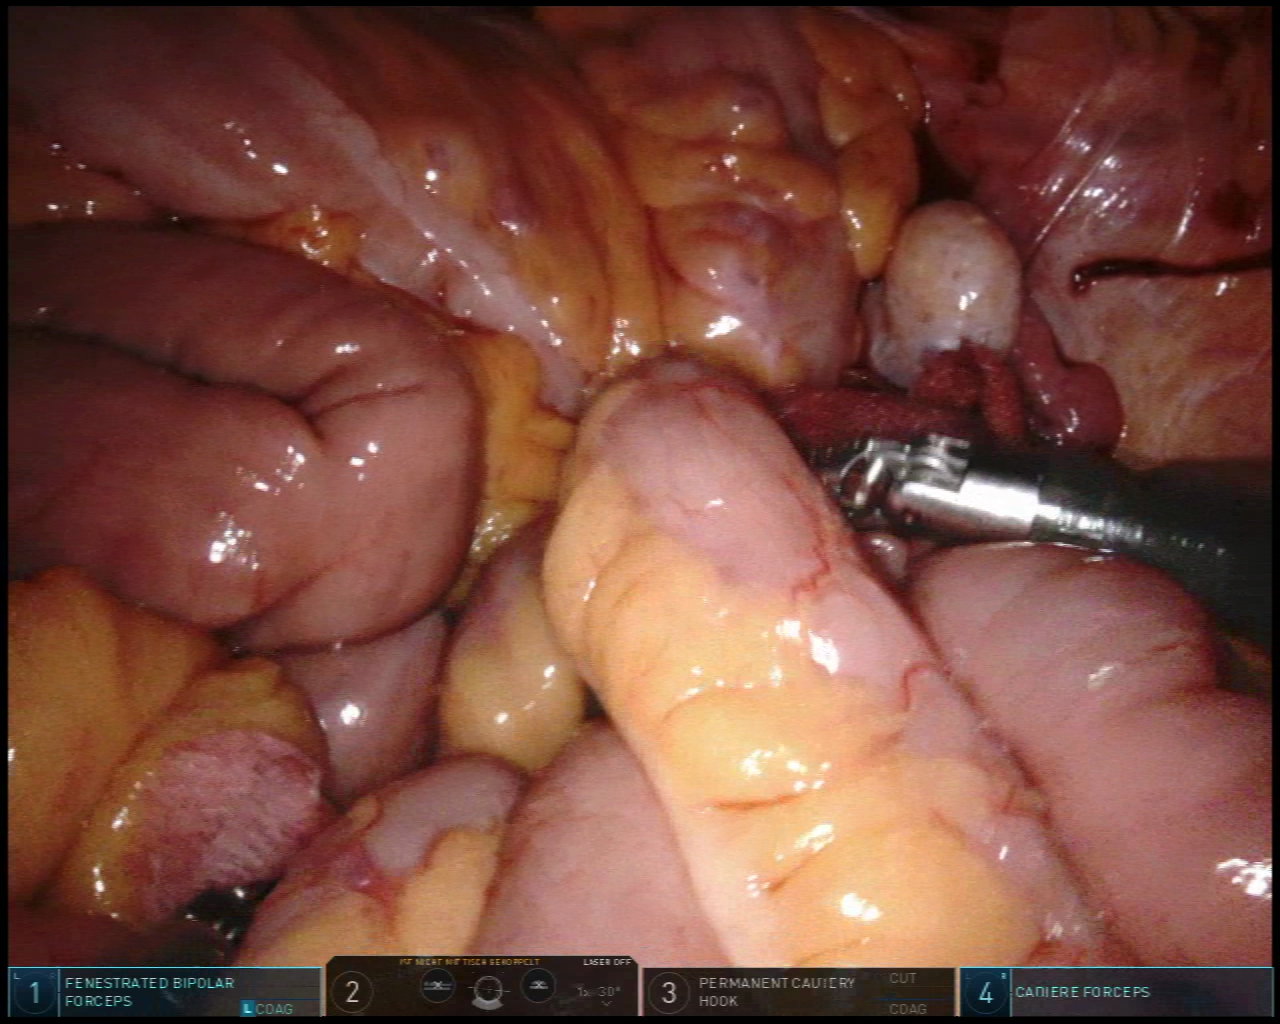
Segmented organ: colon
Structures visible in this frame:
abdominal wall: yes
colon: yes
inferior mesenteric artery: no
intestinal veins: no
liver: no
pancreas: no
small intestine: yes
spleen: no
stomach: no
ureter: no
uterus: no
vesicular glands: no